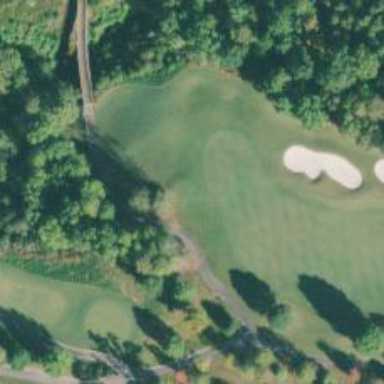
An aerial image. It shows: Golf tee.